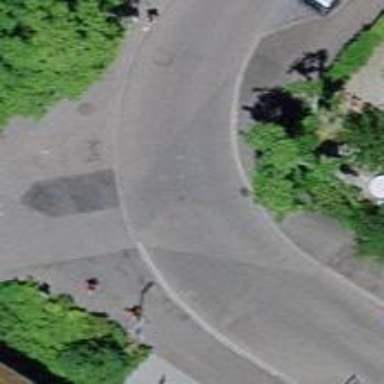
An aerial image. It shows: Kerb serving as barrier.